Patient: sex M, age 24
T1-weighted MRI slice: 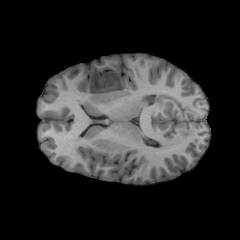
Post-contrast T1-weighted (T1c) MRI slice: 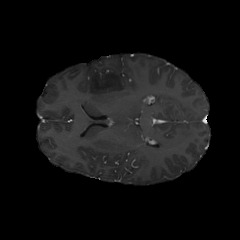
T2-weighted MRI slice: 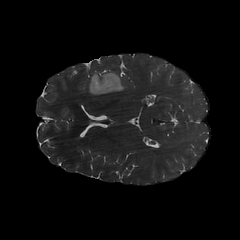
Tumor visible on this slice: yes
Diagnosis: Astrocytoma, IDH-mutant
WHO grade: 2